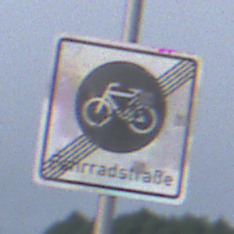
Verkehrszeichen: EndeFahrradstrasse
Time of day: SunriseSunset
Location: Outdoor (Nature)
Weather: Overcast
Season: NotSpecified
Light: Natural